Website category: phone
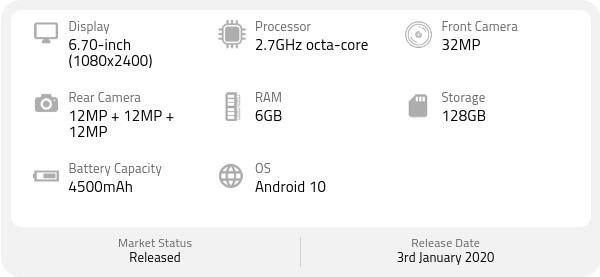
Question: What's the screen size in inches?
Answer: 6.70-inch

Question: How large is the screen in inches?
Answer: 6.70-inch

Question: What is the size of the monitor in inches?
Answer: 6.70-inch

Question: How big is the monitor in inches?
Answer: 6.70-inch

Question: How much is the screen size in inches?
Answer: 6.70-inch

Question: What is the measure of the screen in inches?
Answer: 6.70-inch

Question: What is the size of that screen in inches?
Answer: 6.70-inch

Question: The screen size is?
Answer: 6.70-inch

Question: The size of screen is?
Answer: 6.70-inch

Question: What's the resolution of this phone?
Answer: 1080x2400

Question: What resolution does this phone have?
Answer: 1080x2400

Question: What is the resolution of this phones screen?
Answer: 1080x2400

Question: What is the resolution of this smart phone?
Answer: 1080x2400

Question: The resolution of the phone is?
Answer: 1080x2400

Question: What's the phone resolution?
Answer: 1080x2400

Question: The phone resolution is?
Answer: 1080x2400

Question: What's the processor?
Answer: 2.7GHz octa-core

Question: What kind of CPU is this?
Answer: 2.7GHz octa-core

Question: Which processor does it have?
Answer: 2.7GHz octa-core

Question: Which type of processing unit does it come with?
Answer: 2.7GHz octa-core

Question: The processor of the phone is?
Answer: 2.7GHz octa-core

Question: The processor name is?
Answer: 2.7GHz octa-core

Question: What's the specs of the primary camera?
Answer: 12MP + 12MP + 12MP

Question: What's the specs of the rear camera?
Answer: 12MP + 12MP + 12MP

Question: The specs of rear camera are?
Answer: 12MP + 12MP + 12MP

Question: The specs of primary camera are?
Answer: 12MP + 12MP + 12MP

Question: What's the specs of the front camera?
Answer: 32MP

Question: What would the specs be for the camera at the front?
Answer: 32MP

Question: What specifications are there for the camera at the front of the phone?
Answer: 32MP

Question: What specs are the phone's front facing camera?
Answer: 32MP

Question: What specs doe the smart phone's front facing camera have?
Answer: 32MP

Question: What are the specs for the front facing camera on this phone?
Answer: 32MP

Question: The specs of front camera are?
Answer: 32MP

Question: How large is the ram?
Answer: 6GB

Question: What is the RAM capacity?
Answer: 6GB

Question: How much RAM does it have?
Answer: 6GB

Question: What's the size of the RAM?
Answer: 6GB

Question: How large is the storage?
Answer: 128GB

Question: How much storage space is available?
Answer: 128GB

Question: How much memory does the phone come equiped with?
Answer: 128GB

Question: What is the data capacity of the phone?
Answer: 128GB

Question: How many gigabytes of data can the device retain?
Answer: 128GB

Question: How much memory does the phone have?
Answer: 128GB

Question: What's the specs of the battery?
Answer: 4500mAh

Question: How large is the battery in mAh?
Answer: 4500mAh

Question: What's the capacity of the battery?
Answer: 4500mAh

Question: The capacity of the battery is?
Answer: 4500mAh

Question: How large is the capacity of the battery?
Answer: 4500mAh

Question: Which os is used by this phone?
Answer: Android 10

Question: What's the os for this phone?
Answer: Android 10

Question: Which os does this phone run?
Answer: Android 10

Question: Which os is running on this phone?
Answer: Android 10

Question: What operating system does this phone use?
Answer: Android 10

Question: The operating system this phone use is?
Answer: Android 10

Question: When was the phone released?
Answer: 3rd January 2020

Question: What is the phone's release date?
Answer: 3rd January 2020

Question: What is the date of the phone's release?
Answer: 3rd January 2020

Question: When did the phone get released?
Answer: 3rd January 2020

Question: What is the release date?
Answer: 3rd January 2020

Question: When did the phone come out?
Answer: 3rd January 2020

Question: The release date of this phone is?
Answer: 3rd January 2020